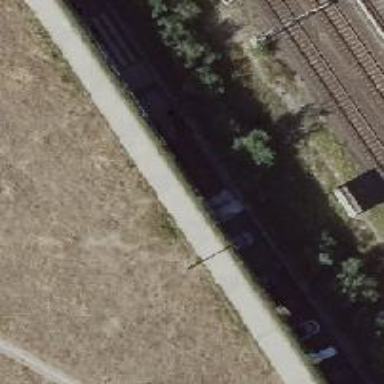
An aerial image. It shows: Building passage tunnel.